Field crop: maize
Growth stage: 2
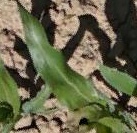
Species: maize